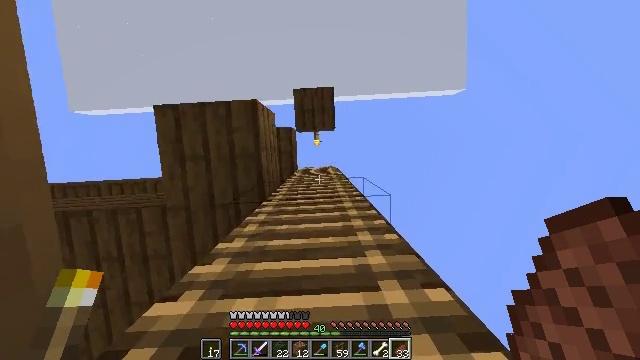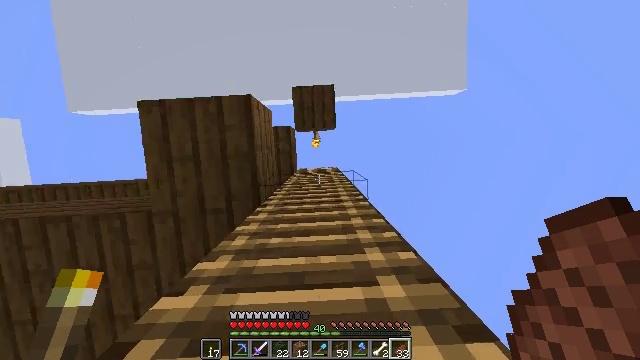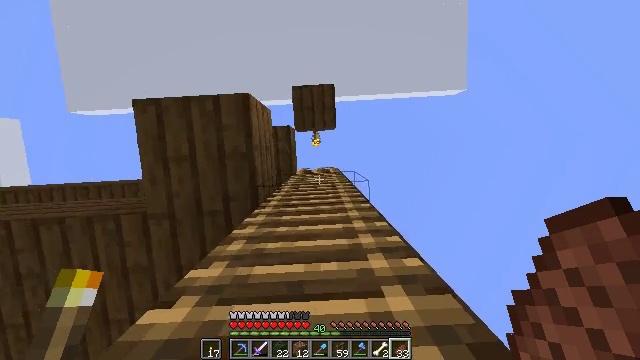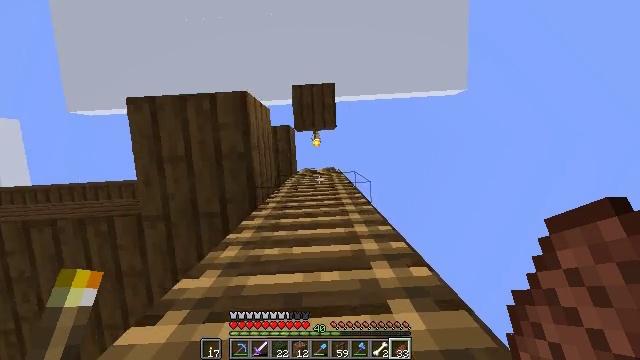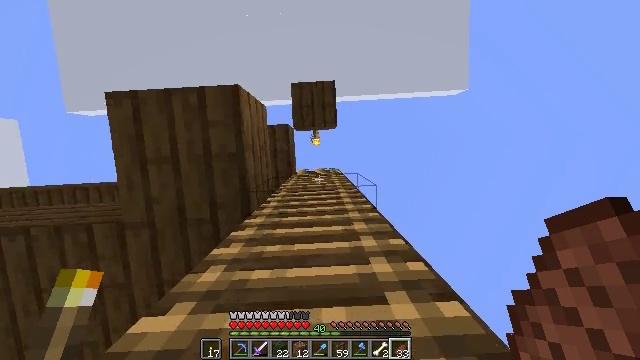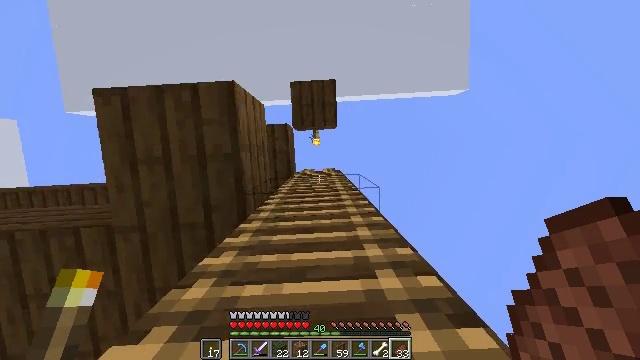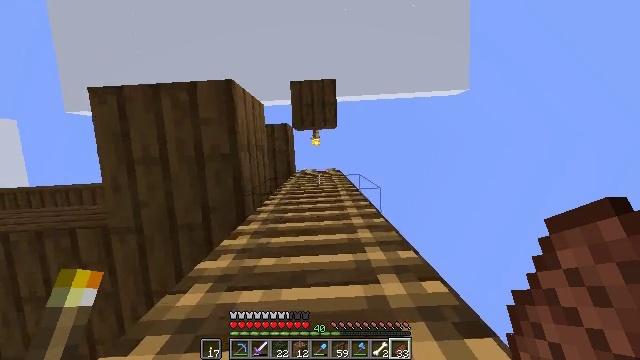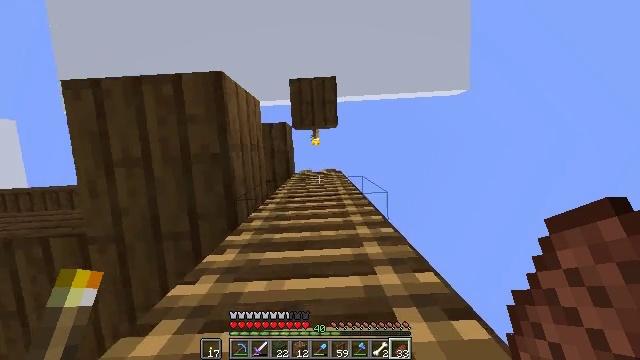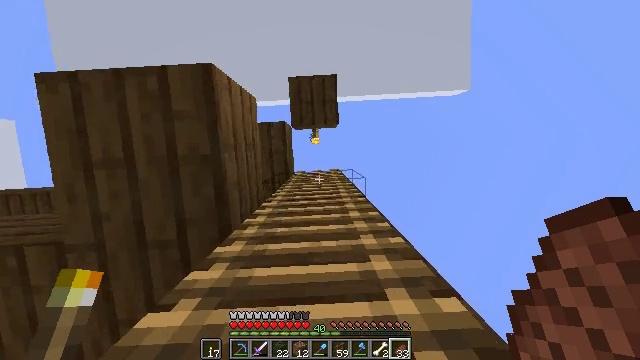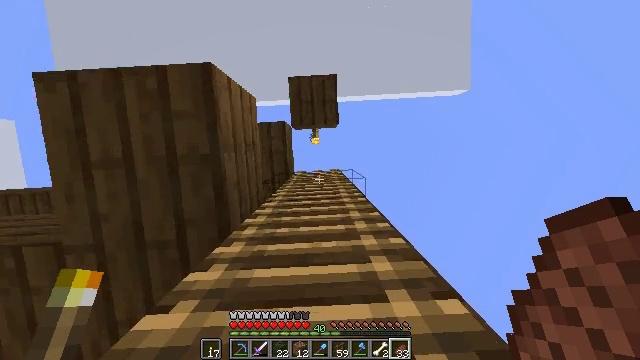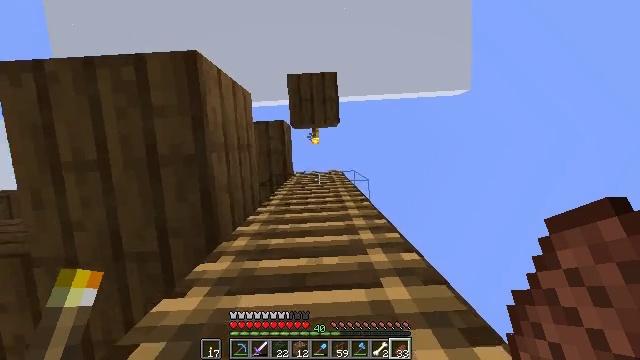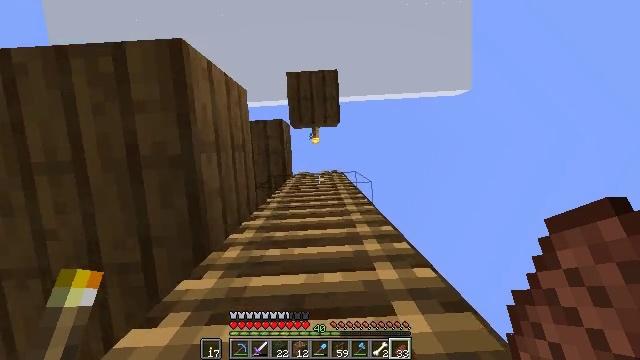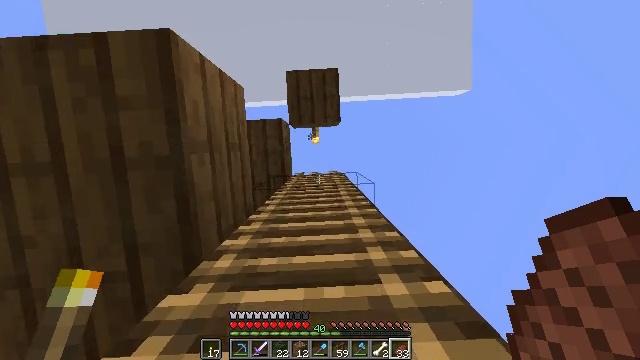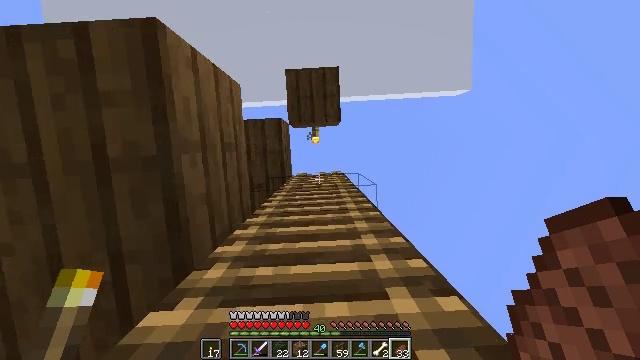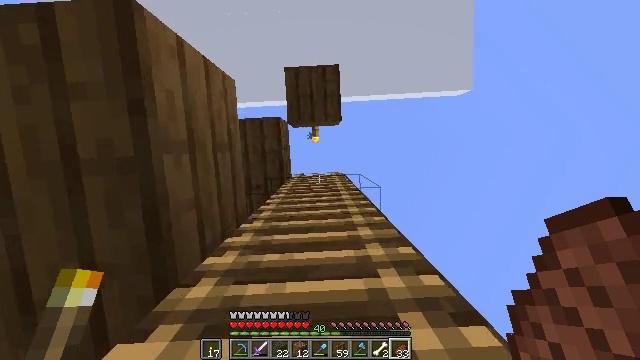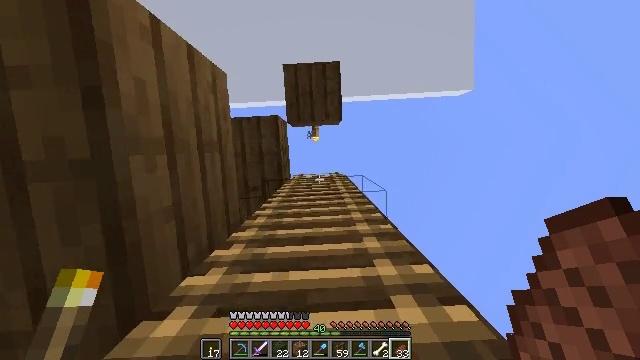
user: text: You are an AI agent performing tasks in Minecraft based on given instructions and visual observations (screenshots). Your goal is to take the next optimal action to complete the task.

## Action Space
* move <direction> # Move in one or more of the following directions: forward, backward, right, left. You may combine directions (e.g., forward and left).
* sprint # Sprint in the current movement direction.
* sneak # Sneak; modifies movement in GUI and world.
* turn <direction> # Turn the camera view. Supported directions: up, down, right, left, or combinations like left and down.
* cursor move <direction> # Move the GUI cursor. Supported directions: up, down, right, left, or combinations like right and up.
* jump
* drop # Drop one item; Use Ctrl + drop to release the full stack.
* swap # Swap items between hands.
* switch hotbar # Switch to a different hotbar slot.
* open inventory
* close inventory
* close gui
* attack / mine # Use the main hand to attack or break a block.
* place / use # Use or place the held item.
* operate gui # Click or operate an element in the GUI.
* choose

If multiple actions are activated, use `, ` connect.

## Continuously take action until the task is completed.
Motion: motion action
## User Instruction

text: Transform spruce logs into planks in your crafting grid.
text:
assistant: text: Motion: move forward, jump
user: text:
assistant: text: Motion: move forward, jump
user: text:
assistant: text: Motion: move forward, jump
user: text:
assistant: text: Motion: move forward, sprint, jump
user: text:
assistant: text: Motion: move forward, sprint, jump
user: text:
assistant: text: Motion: move forward, sprint, jump
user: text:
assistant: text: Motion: move forward, jump
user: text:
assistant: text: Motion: move forward, jump
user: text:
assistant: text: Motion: move forward, jump
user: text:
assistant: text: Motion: move forward, jump
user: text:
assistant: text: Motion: move forward, sprint, jump
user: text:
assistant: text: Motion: move forward, sprint, jump
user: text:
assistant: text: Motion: move forward, sprint, jump
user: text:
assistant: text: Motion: move forward, jump
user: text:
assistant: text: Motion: move forward, jump
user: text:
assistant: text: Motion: move forward, jump
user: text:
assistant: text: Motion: move forward, jump
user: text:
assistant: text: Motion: move forward, jump
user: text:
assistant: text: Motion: move forward, sprint, jump
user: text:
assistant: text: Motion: move forward, sprint, jump
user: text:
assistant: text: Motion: move forward, jump
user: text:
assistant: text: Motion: move forward, jump
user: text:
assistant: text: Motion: move forward, jump
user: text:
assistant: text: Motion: move forward, jump
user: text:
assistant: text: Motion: move forward, jump
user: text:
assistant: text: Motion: move forward, jump
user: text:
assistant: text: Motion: move forward, jump
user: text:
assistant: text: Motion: move forward, jump
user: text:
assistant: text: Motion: move forward, jump
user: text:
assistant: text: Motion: move forward, jump